Question: I would like to plot a constant field but it s not very beautiful...
its value is zero and i want a colorbar between -1 and 1!
I try that with :
'''
import numpy as np
import numpy.ma as ma
import matplotlib.pyplot as plt
from matplotlib import cm
plt.rcParams['text.usetex']=True
plt.rcParams['text.latex.unicode']=True
Lx=80.
Ly=120.
x0 = 30.
y0 = Ly/2.
YA, XA = np.mgrid[0:Ly, 0:Lx]
Order0 = 0*np.ones((YA.shape[0], YA.shape[1]))
plt.imshow(Order0,aspect='auto',cmap=plt.cm.hot,origin="lower")
plt.colorbar()
plt.show()
fig, ax = plt.subplots()
cax = ax.imshow(Order0, interpolation='nearest', cmap=cm.hot)
ax.set_title(r"\ test",fontsize=20)
plt.axis('off')
cbar = fig.colorbar(cax, ticks=[-1, -0.5, 0, 0.5, 1])
cbar.ax.set_yticklabels(['-1', '-0.5', '0','0.5' ' 1'])# vertically oriented colorbar
plt.show()
'''

I would like to get an image like this in order to respect other results :
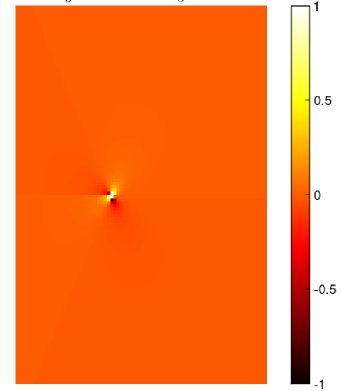
Answer: I suspect you want to change the line:
'''
plt.imshow(Order0,aspect='auto',cmap=plt.cm.hot,origin="lower")
'''
to add vmin and vmax:
'''
plt.imshow(Order0,aspect='auto',cmap=plt.cm.hot,origin="lower", vmin=-1, vmax=1)
'''
giving: